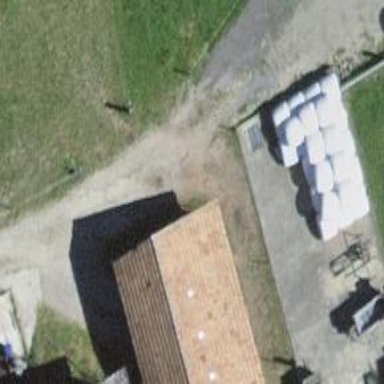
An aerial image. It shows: Rural barn.